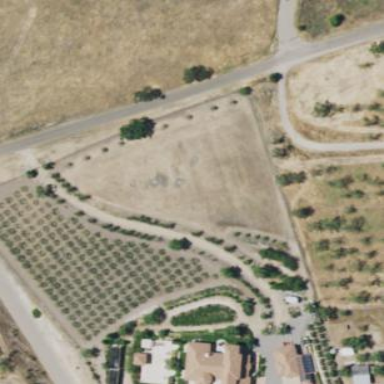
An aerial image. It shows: Orchard.